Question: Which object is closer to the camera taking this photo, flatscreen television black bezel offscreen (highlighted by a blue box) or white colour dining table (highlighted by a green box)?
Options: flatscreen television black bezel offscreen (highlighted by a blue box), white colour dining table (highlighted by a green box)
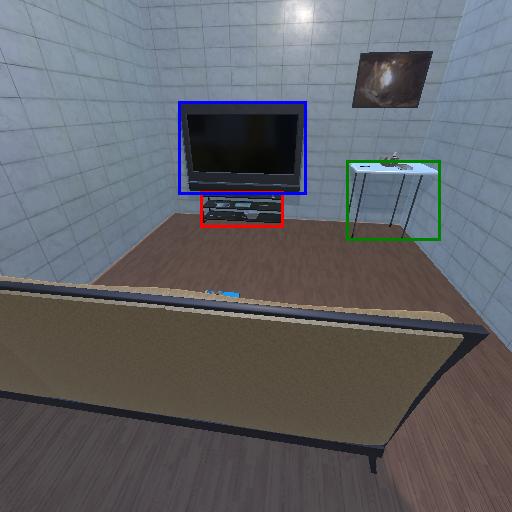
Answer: flatscreen television black bezel offscreen (highlighted by a blue box)